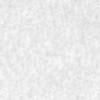
Label: no_change